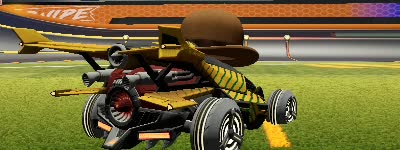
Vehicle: aftershock